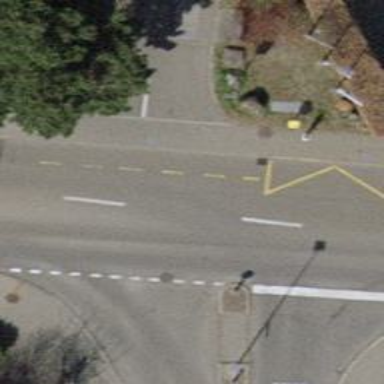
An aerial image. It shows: Tertiary road with asphalt surface and cycle lane.